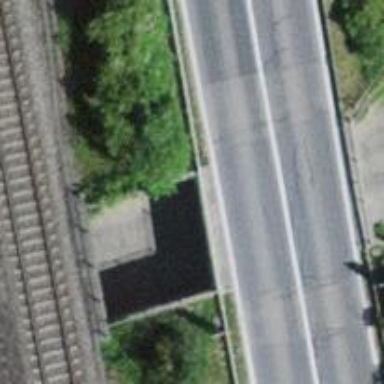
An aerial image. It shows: Unclassified road with asphalt surface leading through tunnel.